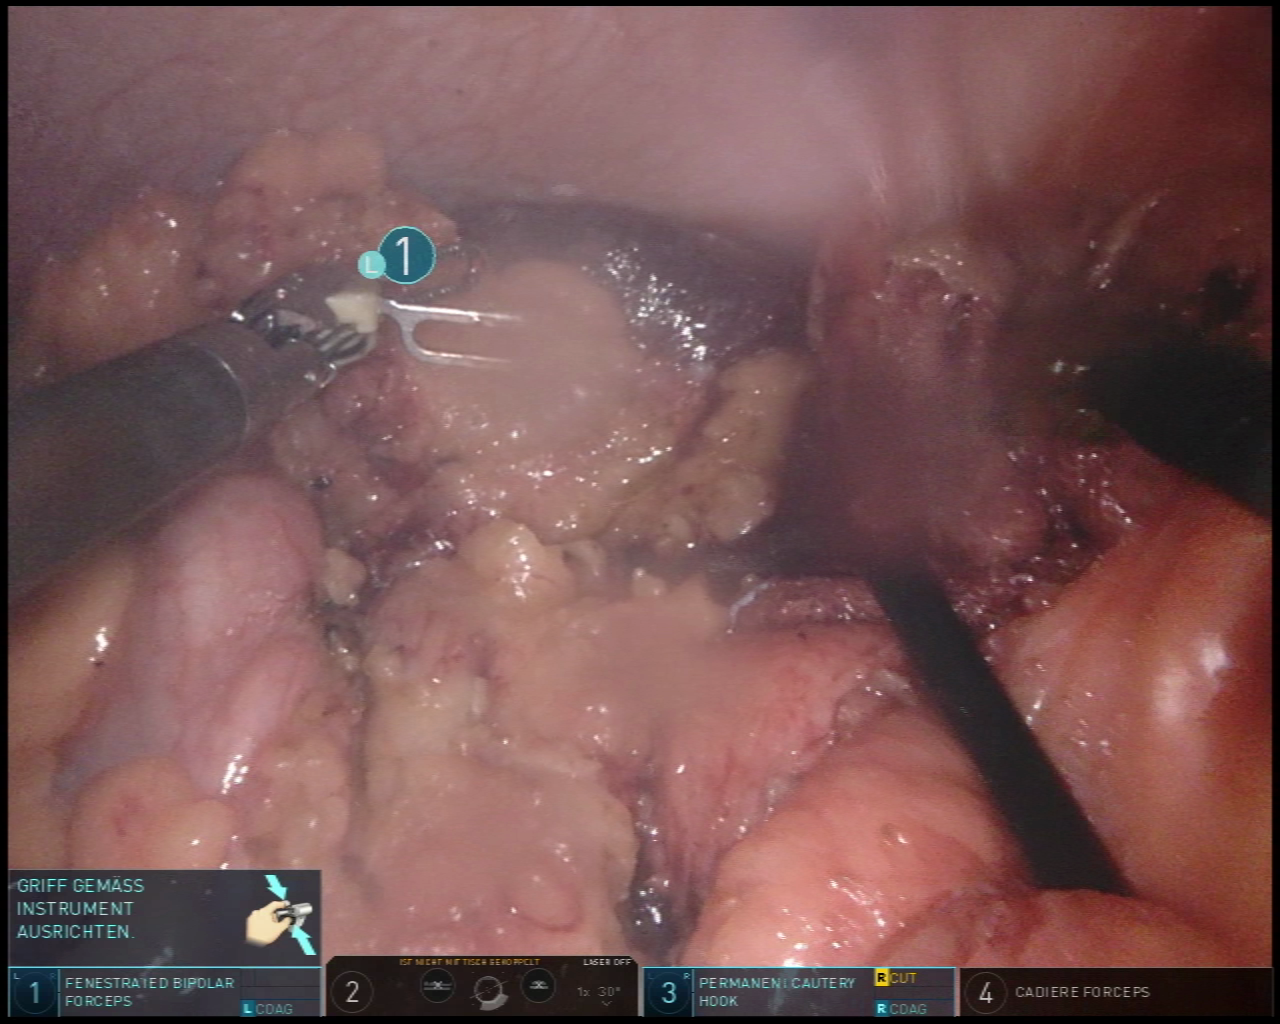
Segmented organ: spleen
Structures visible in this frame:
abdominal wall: yes
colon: yes
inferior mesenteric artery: no
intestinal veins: no
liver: no
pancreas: no
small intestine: no
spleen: yes
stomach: no
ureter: no
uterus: no
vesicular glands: no